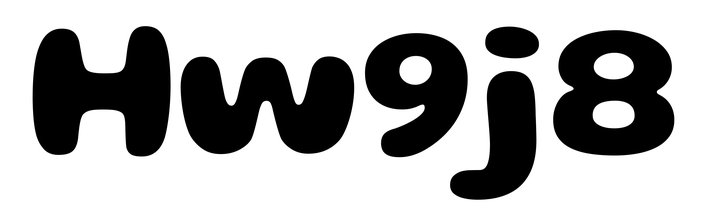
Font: Gluten_Bold